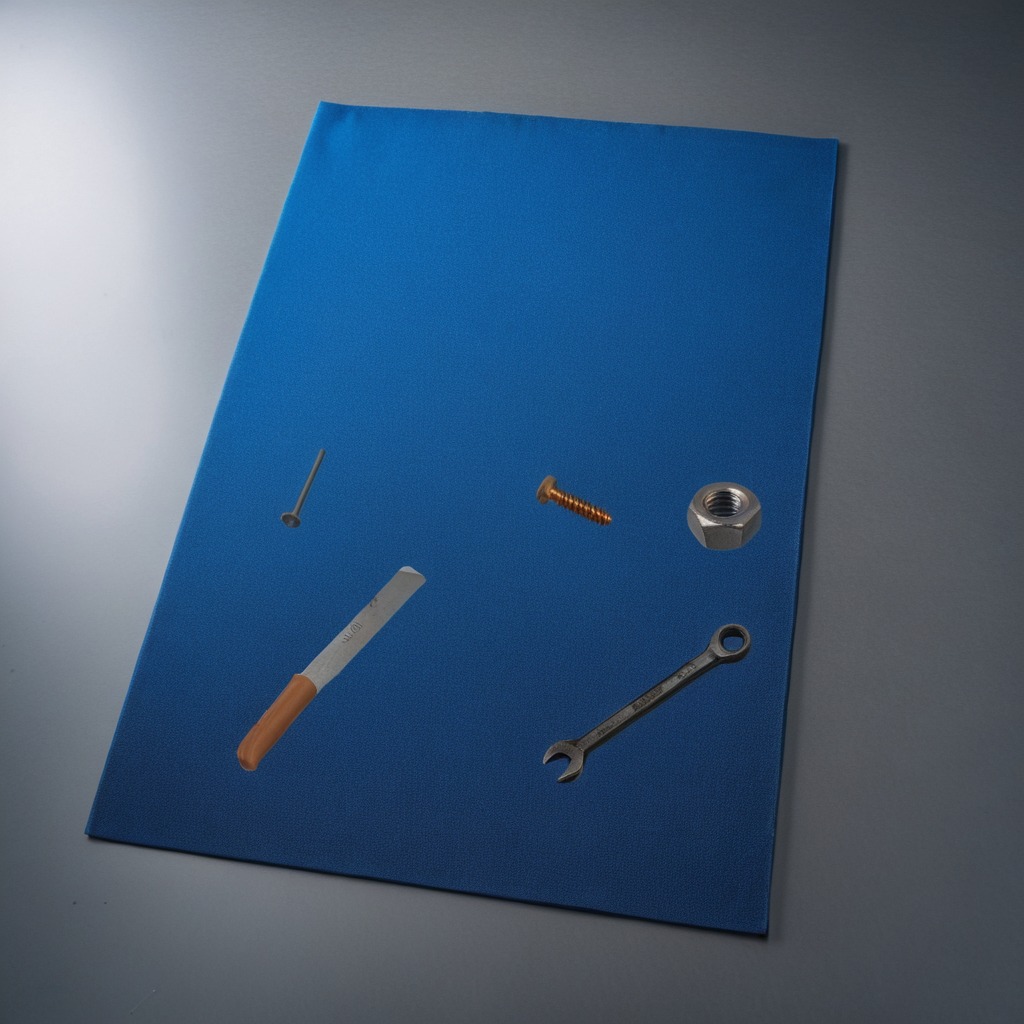
A metal machine screw, an iron nail, a handheld metal saw, a metal nut, and a wrench are lying on a clean granite tabletop inside a workshop under bright overhead lighting crisp shadows high clarity worn but beneath the mat.